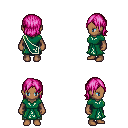
a pixel art fantasy rpg character, female body template, human, dark skin, sash dress, teal pants, pink long bangs hairstyle, four views (front, back, left, right), 2x2 character sprite sheet, small pixel art, hard edges, no anti-aliasing